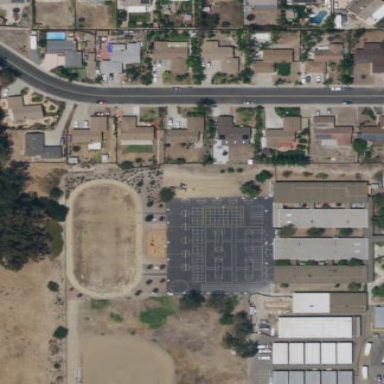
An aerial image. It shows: School.